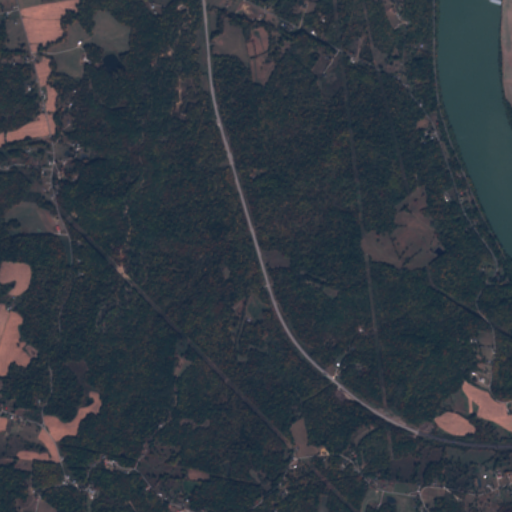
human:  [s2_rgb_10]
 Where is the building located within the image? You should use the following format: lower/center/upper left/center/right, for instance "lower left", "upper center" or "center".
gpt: The building is located in the upper right of the image.
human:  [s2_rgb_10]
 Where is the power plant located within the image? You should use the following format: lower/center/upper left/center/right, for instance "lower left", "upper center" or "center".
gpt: There is no power plant in the image.